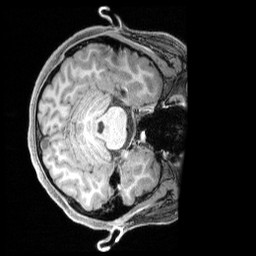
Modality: T1w
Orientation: axial
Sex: female
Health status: ill
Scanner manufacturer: siemens
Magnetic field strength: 3 T
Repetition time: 2.4 s
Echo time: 0.00201 s